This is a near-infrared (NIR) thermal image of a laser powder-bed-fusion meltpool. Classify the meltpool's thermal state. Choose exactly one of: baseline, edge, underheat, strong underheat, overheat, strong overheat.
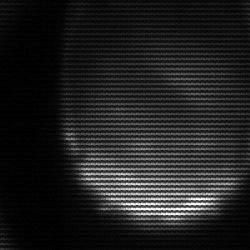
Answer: edge